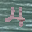
Label: 4